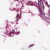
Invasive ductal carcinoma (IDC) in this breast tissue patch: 0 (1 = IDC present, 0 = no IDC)